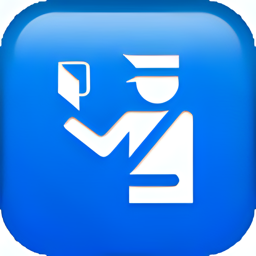
Name: passport control
Emoji: 🛂
Group: Symbols
Sub-group: transport-sign